Question:
I have designed the sorting mechanism for my site as :
Now due to change in requirement, I need to add some variables which are common to all Strategy i.e ByDate, ByConsuption, By Demand.
Also I need to modify the sorting string, based on output of a function
for example if a function returns available then,
1. SORT BY DATE DESC => sort by available desc, DATE desc
2. SORT BY DEMAND DESC => sort by available desc, DEMAND desc
If I have some common variables/functions how can I include at one point and still it can be accessible in all classes?
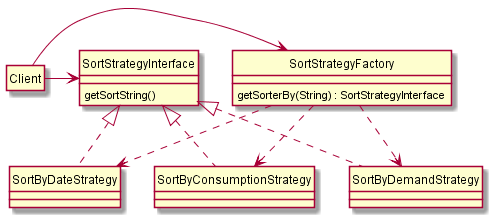
Answer: I'd use a SortStrategyBase or SortStrategyAbstract class which will would have the common functionality, and then have the factory inject whatever property is required. All SoryByWhateverStrategy classes would then extend the base/abstract.